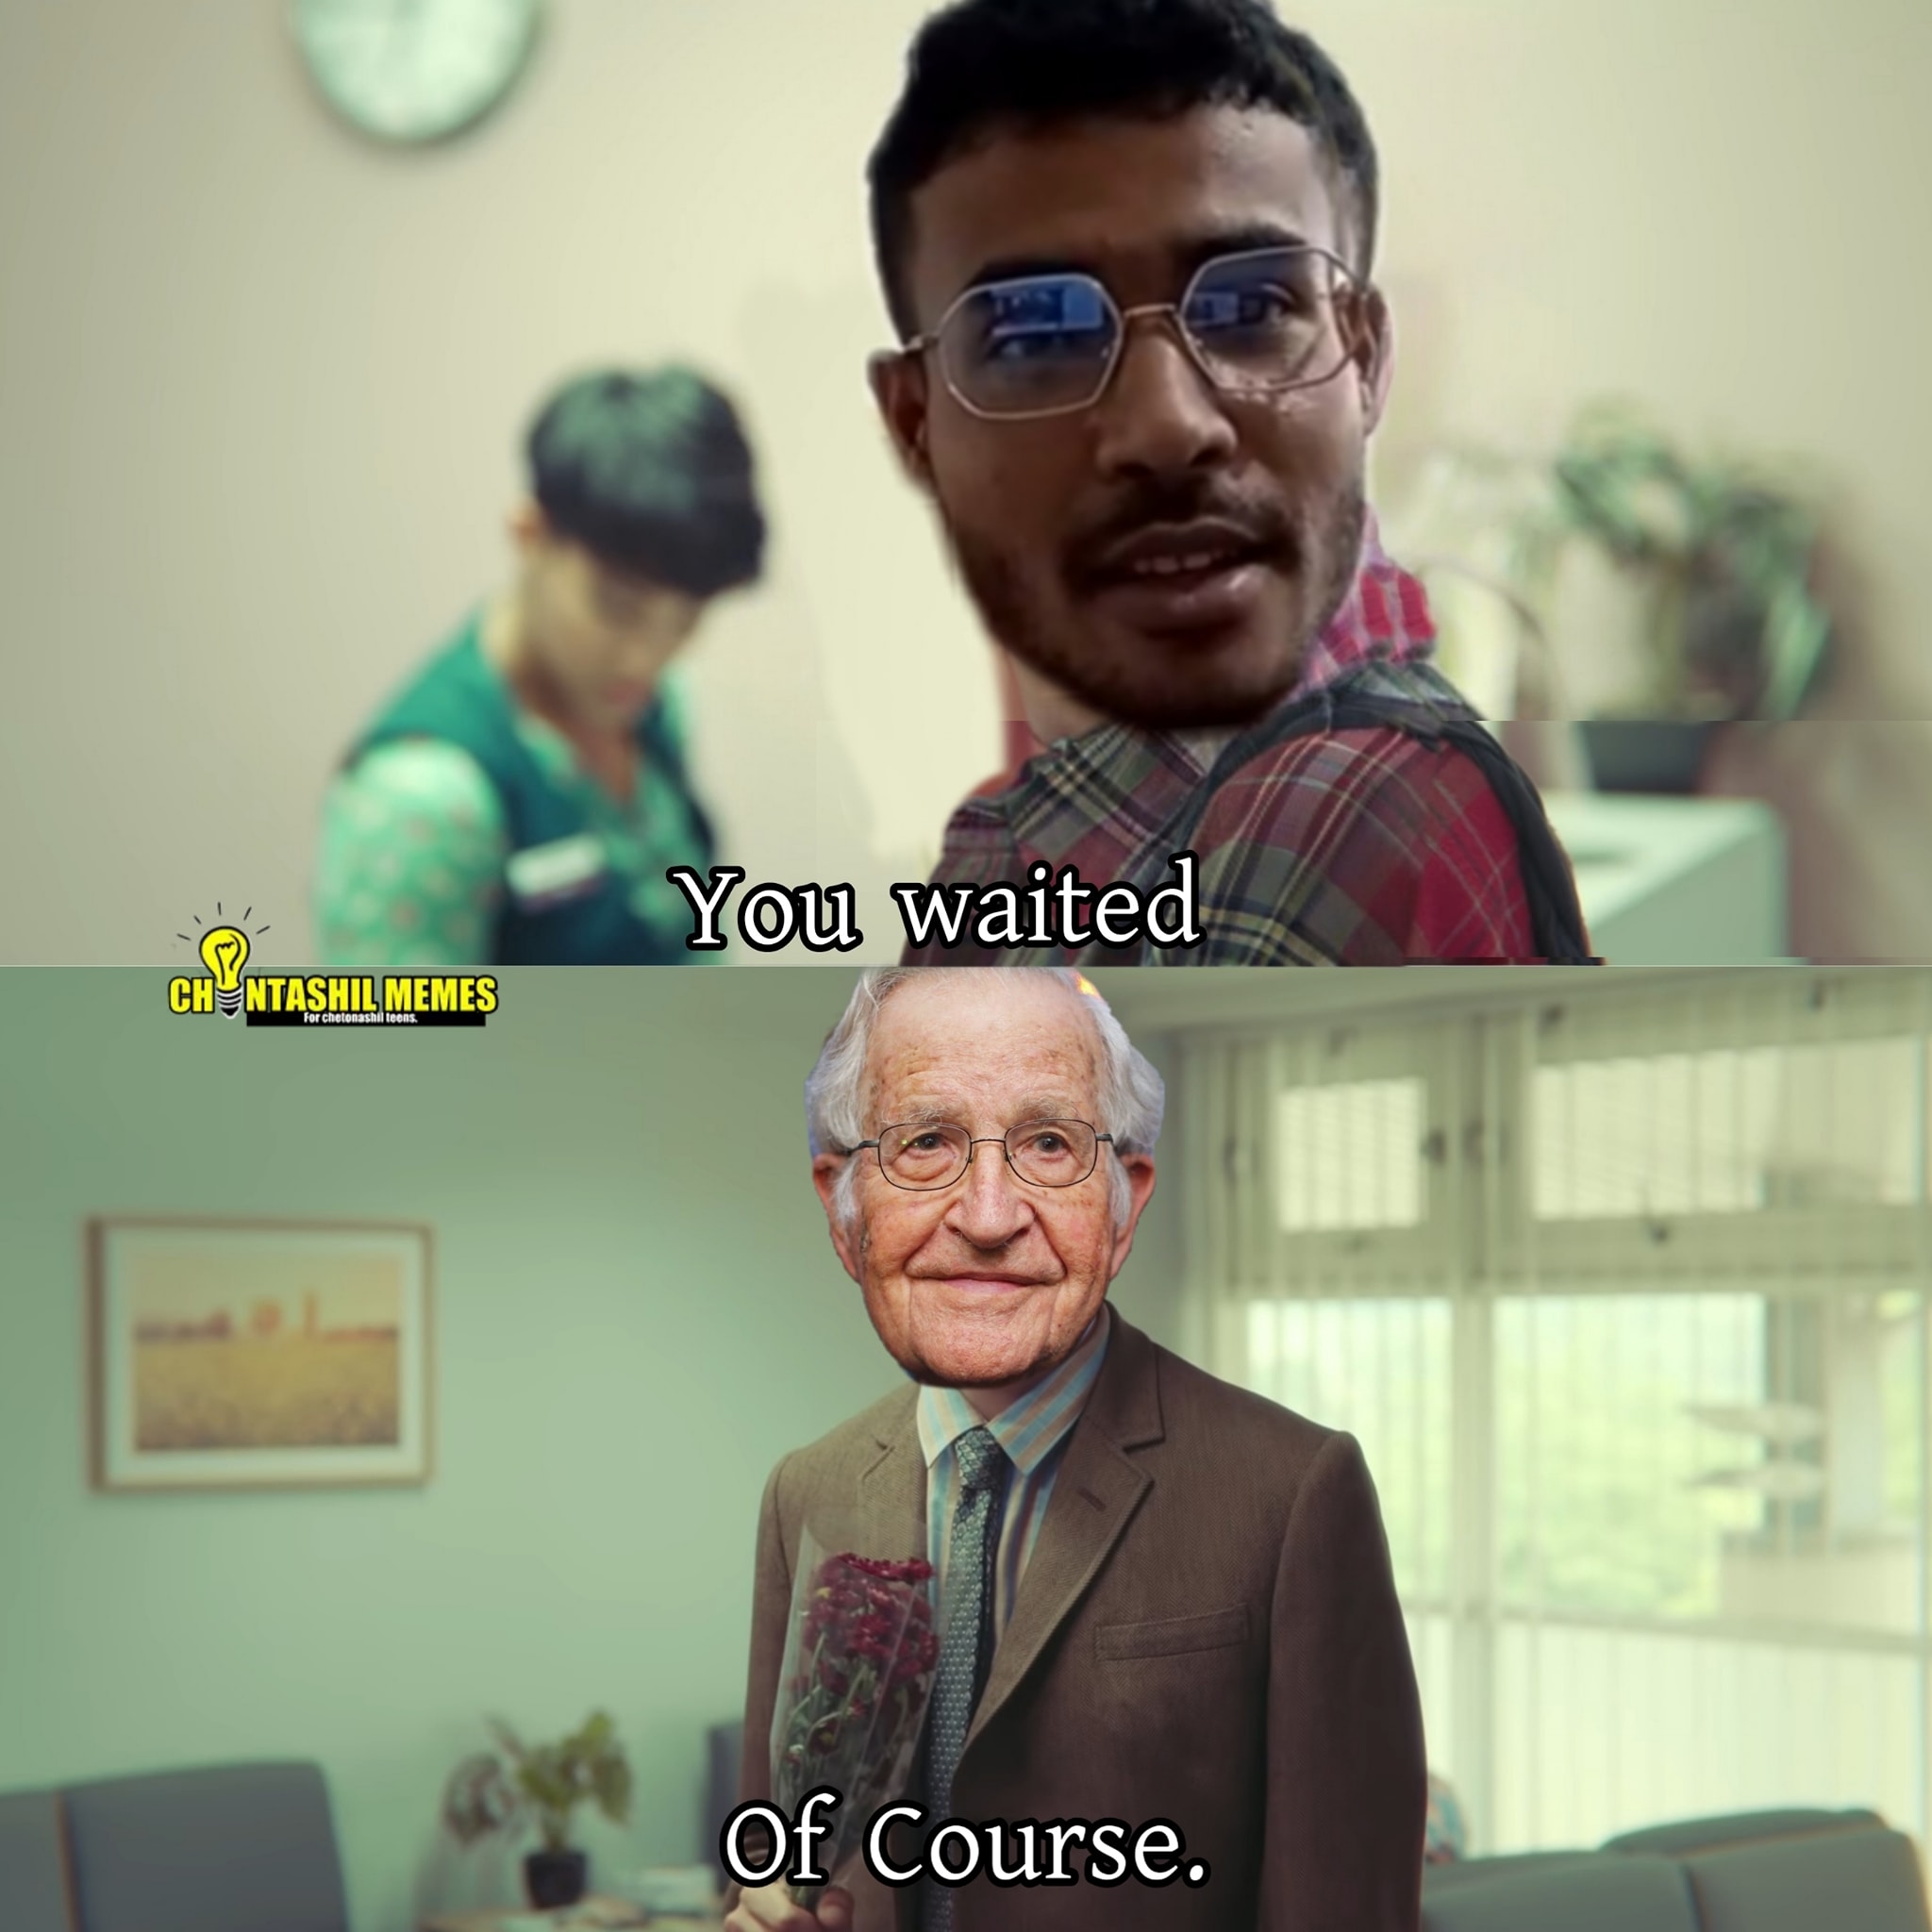
Caption: You waited     Of Course.
Label: non-hate